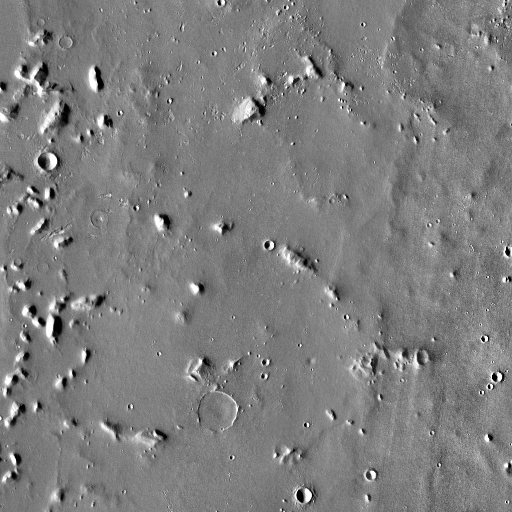
Crater classes present: Background, Other, Buried